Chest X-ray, PA view. Patient: 70 years old, sex M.
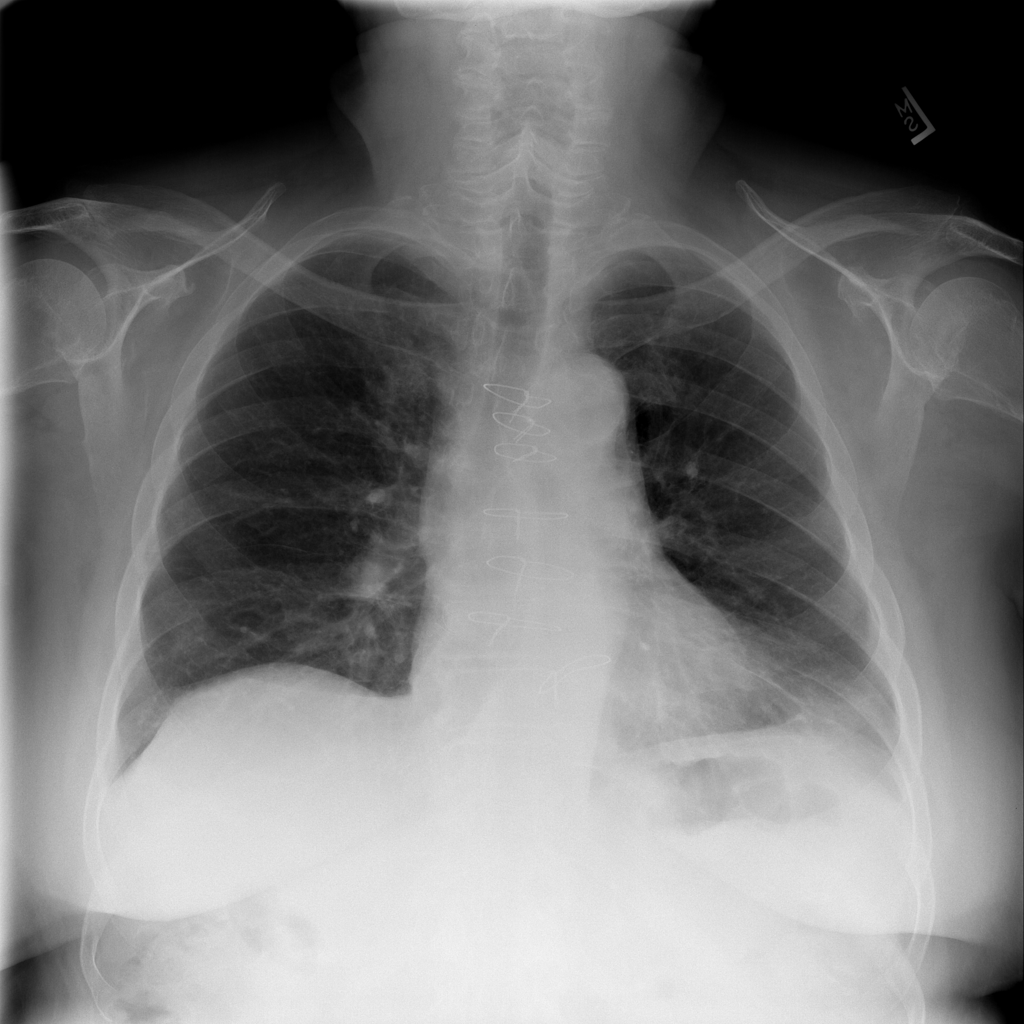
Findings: Emphysema